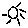
Label: sun